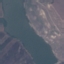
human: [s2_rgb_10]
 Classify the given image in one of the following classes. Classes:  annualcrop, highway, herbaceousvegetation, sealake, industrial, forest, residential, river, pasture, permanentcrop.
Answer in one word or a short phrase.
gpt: River